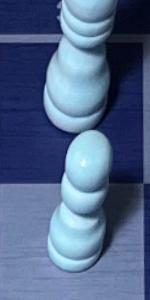
Label: Pawn_White